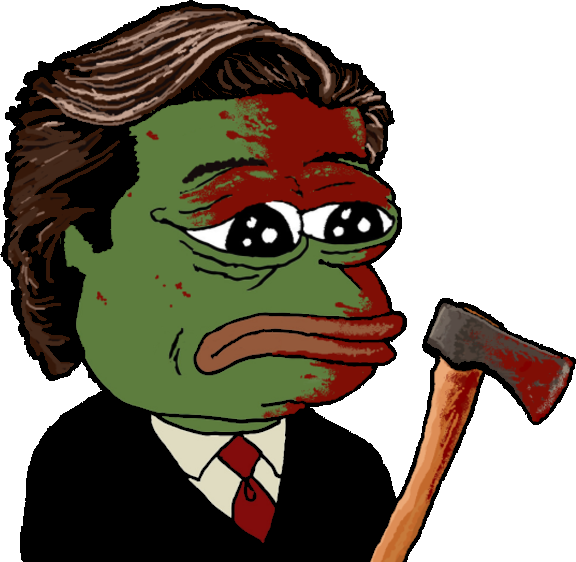
Label: 5_Pepe